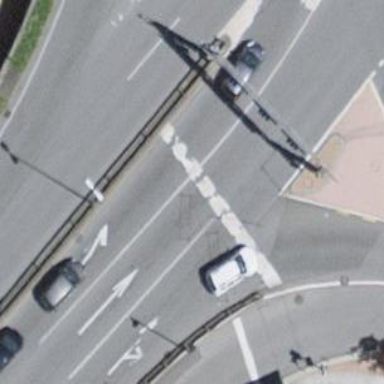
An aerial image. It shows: Road with traffic signals.